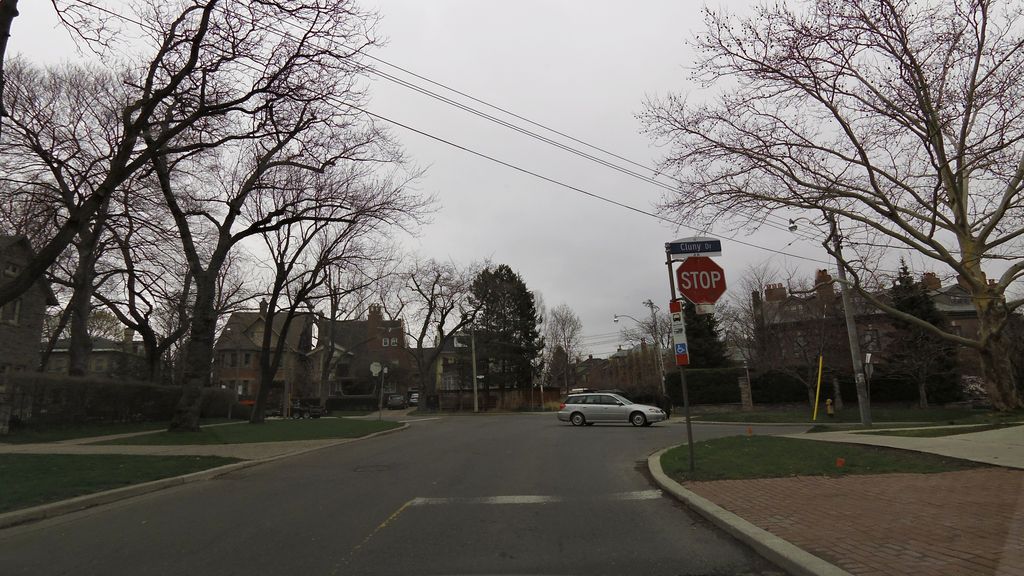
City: toronto